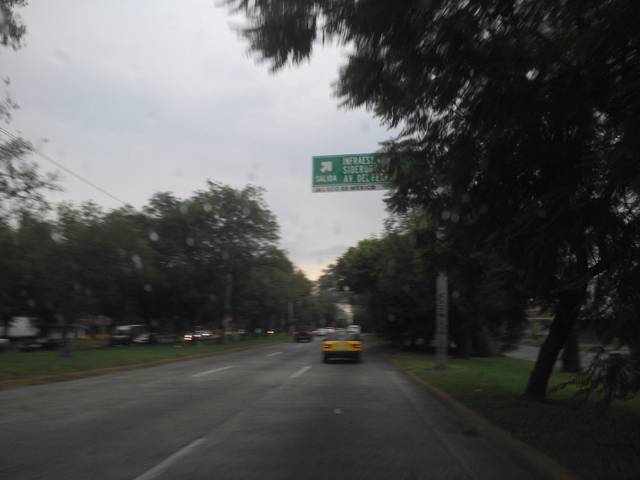
Region: Mexico
Coordinates: 20.632, -103.337